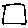
Label: square